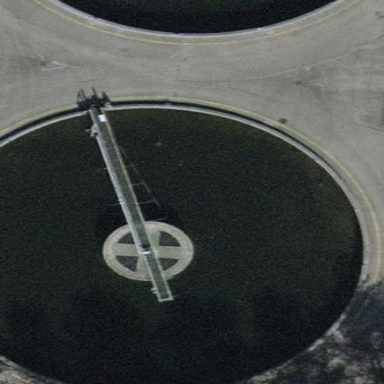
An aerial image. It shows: Wastewater basin surrounded by water.